Field crop: maize
Growth stage: 2
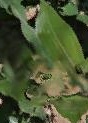
Species: maize